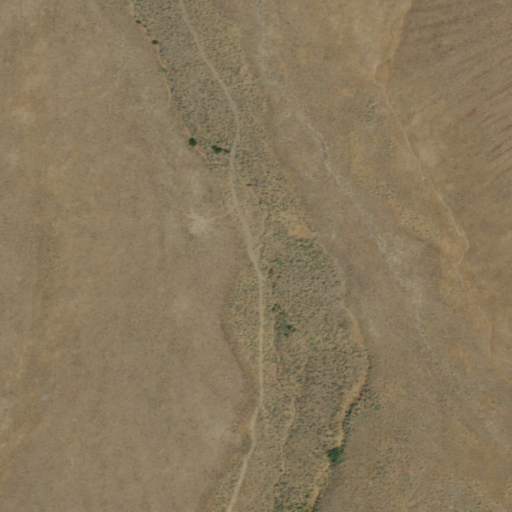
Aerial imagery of depression(s) in Nevada named Tom Basin containing shrub and grassland